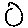
Label: circle